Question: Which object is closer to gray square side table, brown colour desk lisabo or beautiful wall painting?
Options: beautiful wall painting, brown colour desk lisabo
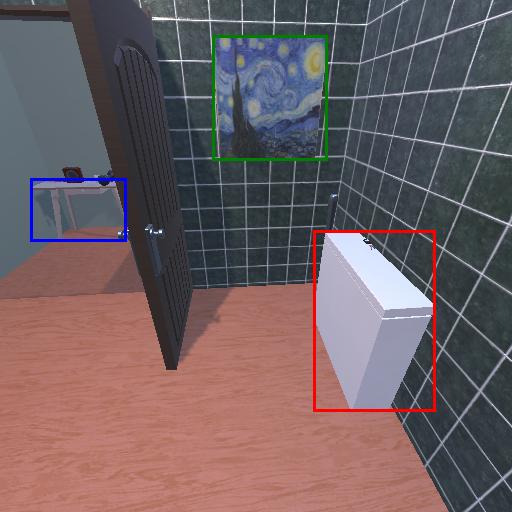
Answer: beautiful wall painting